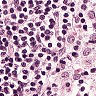
Metastatic tissue present: no